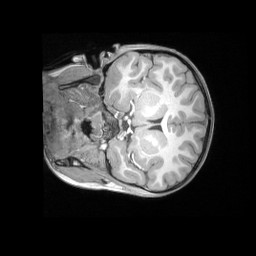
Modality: T1w
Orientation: coronal
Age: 8
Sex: male
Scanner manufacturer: siemens
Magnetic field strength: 3 T
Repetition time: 2.53 s
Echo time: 0.00164 s